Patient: sex M, age 45
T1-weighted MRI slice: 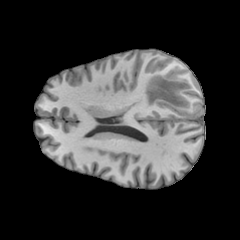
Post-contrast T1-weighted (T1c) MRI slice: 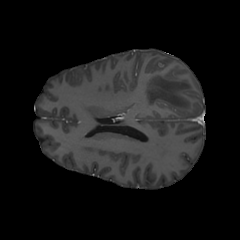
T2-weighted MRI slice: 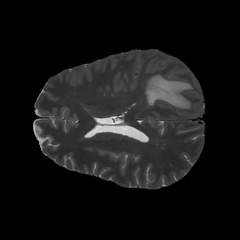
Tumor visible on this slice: yes
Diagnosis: Glioblastoma, IDH-wildtype
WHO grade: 4